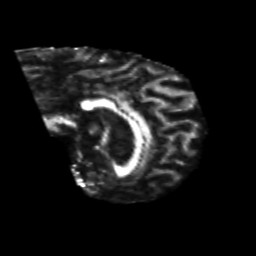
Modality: FA
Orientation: sagittal
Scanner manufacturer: siemens
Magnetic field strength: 3 T
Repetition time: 6.8 s
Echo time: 0.093 s